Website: walmart
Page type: cart
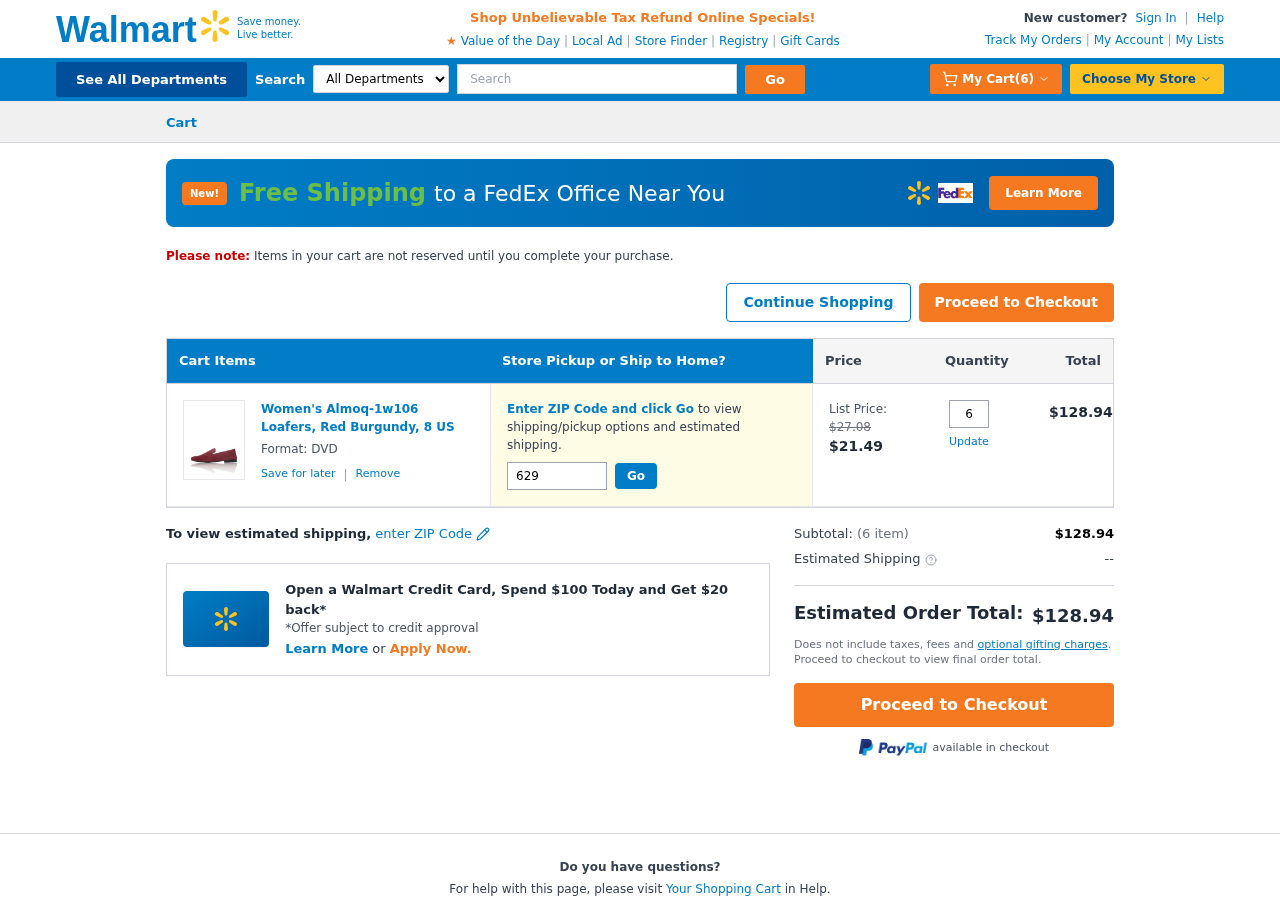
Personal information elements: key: PII_POSTCODE
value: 62989
Product elements: key: PRODUCT1_NAME
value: Women's Almoq-1w106 Loafers, Red Burgundy, 8 US
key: PRODUCT1_PRICE
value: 21.49
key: PRODUCT1_QUANTITY
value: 6
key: PRODUCT1_ORIGINAL_PRICE
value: $27.08
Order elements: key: ORDER_NUM_ITEMS
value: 6
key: ORDER_SUBTOTAL
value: $128.94
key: ORDER_TOTAL
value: $128.94
Search elements: key: HEADER_SEARCH
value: Search